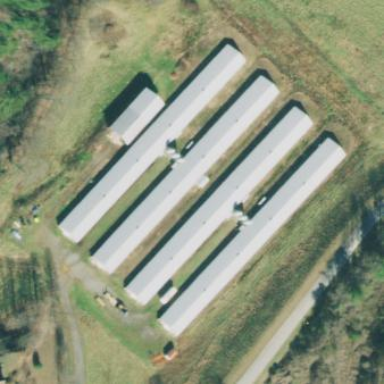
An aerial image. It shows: Feedlot in farmyard.